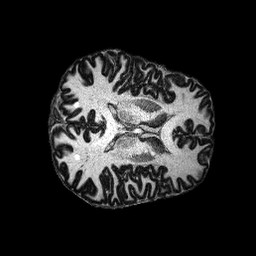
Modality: MP2RAGE
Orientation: axial